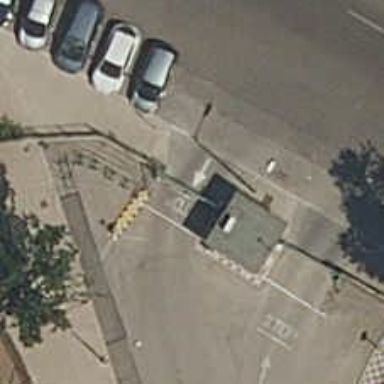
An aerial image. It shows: Sliding gate as barrier.